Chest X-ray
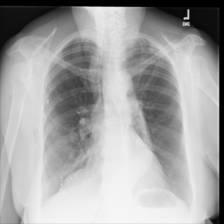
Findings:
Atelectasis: negative
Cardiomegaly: negative
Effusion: negative
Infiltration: negative
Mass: negative
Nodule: negative
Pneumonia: negative
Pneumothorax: negative
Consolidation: negative
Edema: negative
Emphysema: negative
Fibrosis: positive
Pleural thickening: negative
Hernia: negative